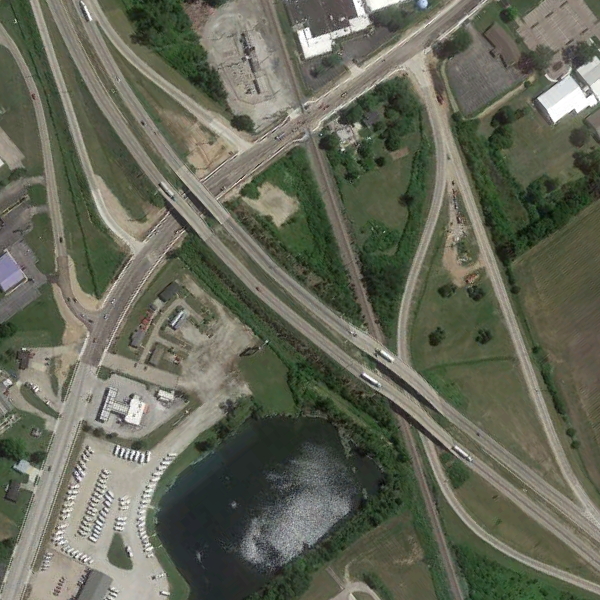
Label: Viaduct